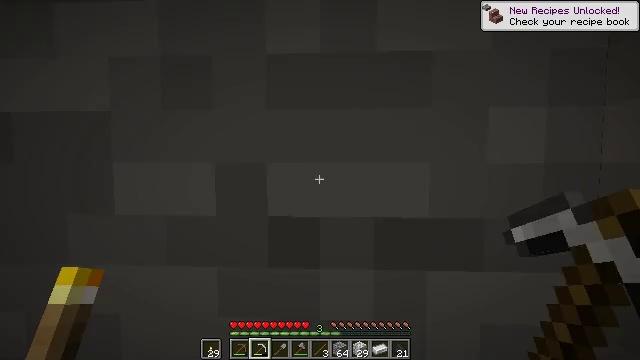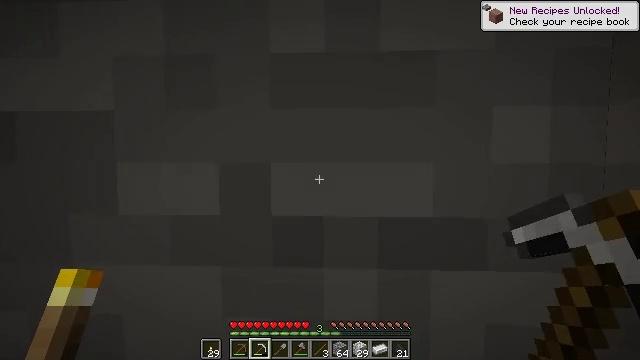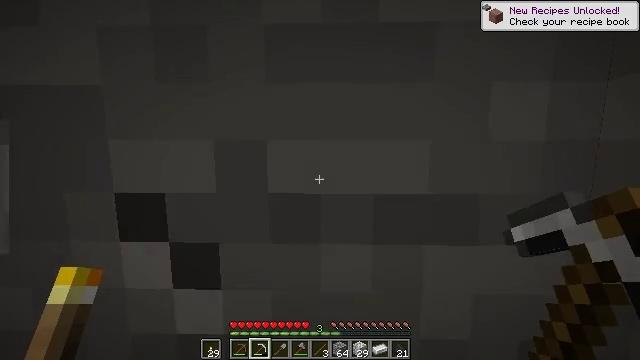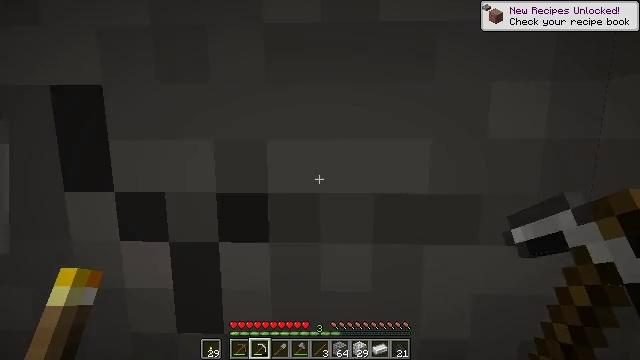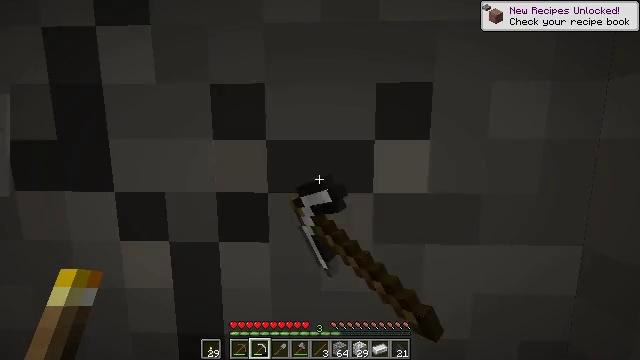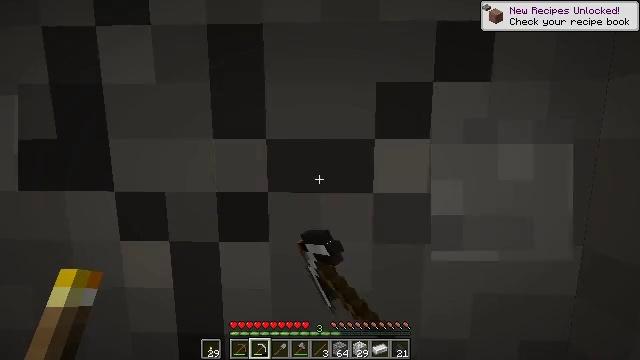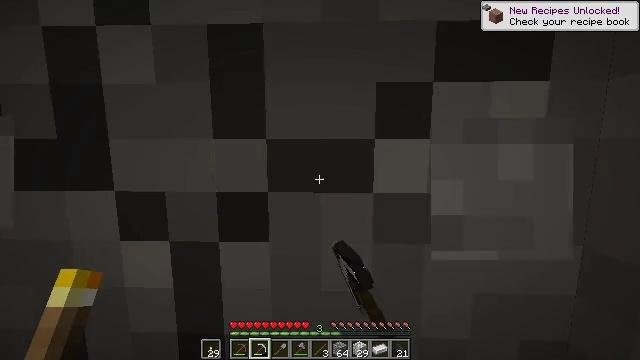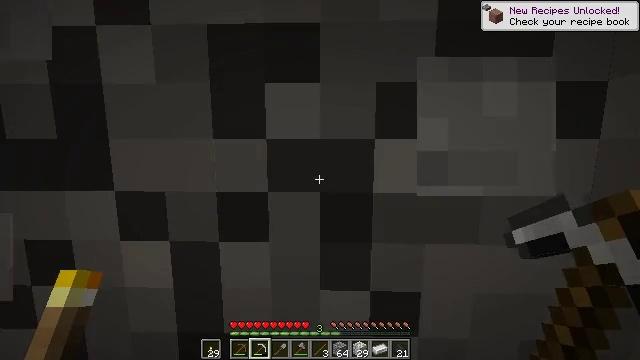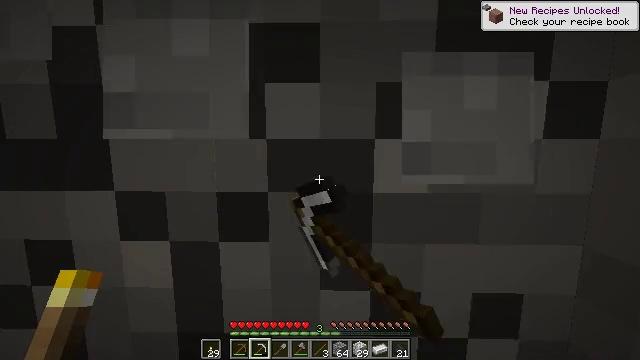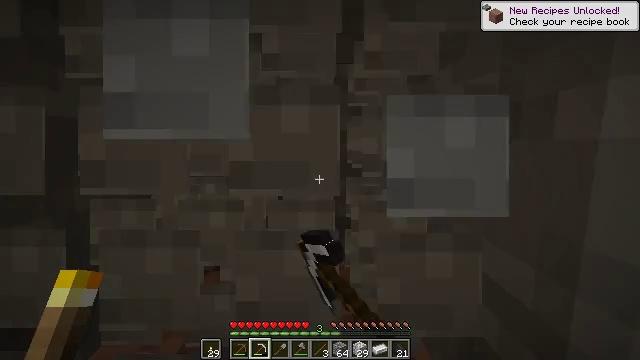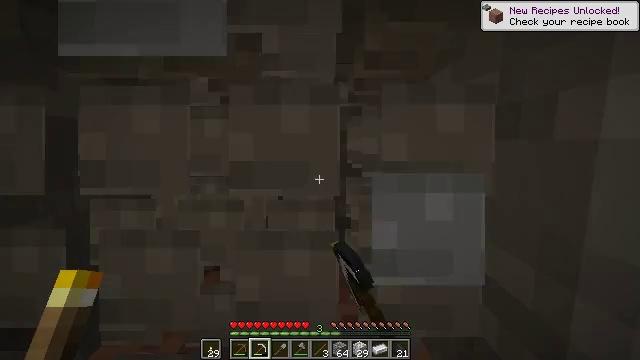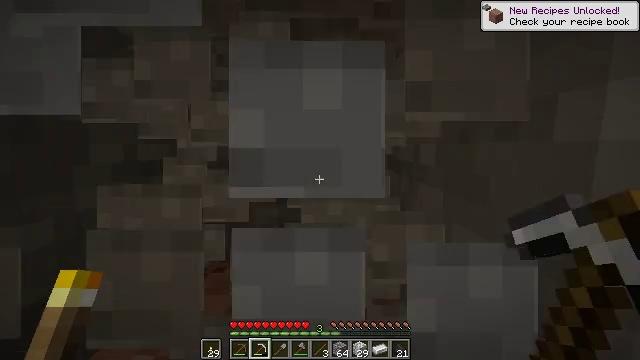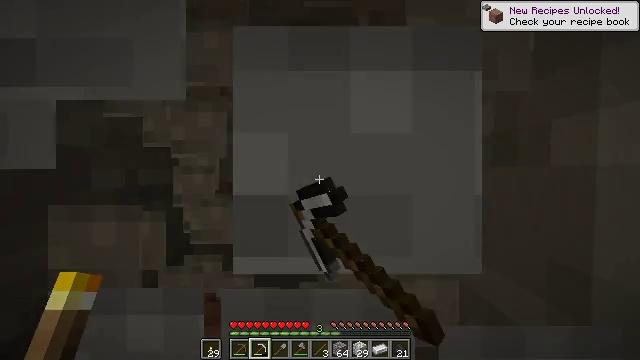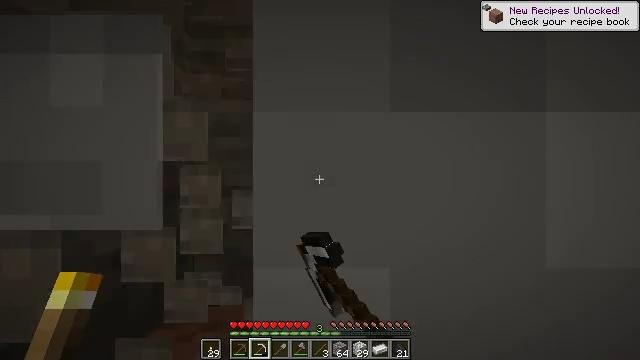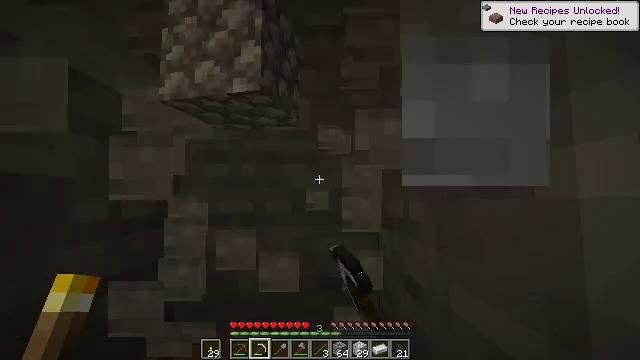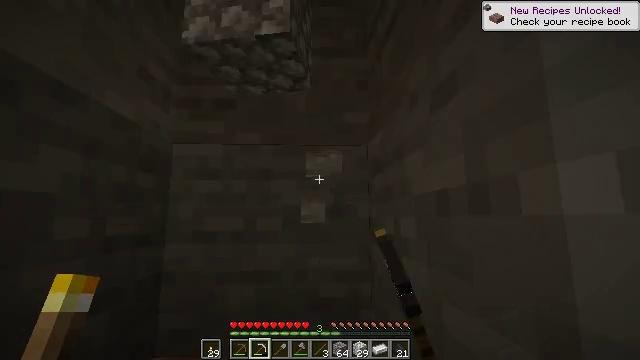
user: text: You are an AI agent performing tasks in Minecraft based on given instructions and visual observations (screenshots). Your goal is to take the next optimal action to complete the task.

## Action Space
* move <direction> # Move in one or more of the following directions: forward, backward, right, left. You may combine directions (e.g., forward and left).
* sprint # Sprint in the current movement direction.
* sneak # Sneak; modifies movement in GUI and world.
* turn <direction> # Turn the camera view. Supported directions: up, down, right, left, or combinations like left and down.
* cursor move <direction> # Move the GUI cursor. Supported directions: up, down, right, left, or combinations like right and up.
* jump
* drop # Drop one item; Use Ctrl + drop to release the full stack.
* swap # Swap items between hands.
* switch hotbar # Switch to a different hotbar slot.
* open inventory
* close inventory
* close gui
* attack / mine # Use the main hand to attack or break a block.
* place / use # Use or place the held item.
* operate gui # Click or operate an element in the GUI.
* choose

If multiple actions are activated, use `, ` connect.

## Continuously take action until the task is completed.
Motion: motion action
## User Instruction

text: Mine the granite block.
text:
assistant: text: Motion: no_op
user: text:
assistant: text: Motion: turn down, attack / mine
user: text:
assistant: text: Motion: attack / mine
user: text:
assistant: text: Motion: attack / mine
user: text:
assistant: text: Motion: attack / mine
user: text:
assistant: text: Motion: attack / mine
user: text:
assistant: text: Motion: attack / mine
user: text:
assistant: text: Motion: attack / mine
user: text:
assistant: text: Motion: attack / mine
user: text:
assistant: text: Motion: attack / mine
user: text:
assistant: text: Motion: attack / mine
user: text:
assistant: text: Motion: move forward, turn up, attack / mine
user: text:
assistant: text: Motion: move forward
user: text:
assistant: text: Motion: move forward, turn right and up
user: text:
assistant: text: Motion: move forward, turn right and up, jump
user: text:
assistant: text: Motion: move forward, jump
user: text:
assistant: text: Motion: move forward, jump
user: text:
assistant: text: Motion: move forward, jump
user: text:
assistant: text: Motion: move forward, jump
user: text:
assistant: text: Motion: move forward, jump
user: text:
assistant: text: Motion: move forward
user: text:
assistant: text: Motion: move forward
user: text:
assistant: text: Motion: move forward
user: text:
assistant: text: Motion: move forward
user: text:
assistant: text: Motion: no_op
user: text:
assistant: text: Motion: turn left
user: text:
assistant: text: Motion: no_op
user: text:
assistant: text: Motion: attack / mine
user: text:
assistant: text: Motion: attack / mine
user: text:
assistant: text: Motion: attack / mine